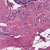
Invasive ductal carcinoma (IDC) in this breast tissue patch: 0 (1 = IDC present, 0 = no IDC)